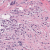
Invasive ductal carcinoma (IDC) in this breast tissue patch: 1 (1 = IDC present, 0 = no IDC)